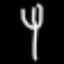
Label: fork